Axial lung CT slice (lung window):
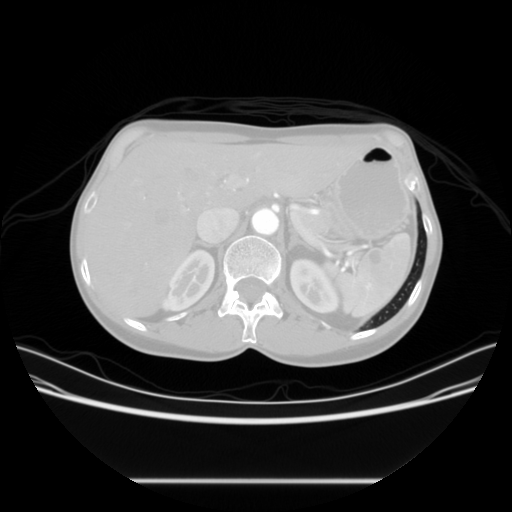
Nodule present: no